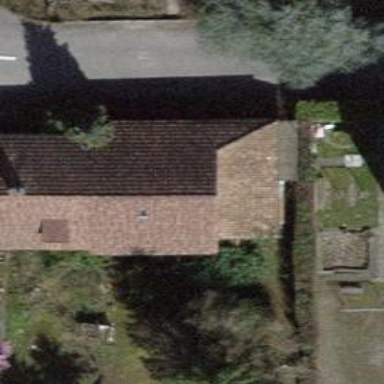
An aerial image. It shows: Detached building with gabled roof.